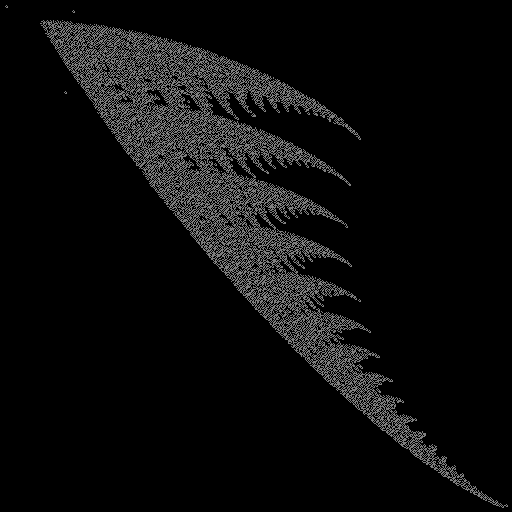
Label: snail